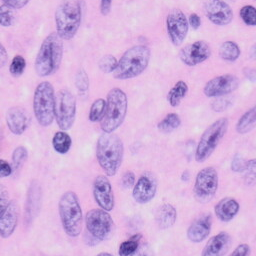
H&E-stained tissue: Skin